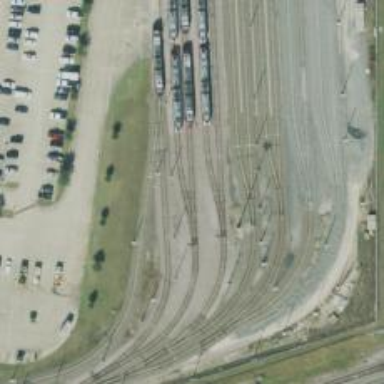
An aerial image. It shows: Light rail service yard with electrified contact lines.